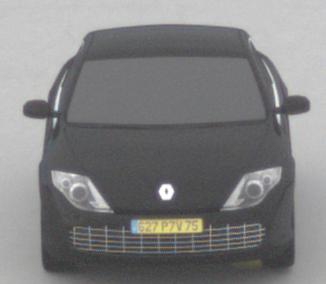
Make: Renault
Model: Laguna Coupé TCe 170
Detailed model: Laguna (III) Coupé
Model produced from: 2010/11
Model produced until: 2011/05
Doors: 2
Color: black
Road condition: dry road
Daytime: morning or afternoon
Contrast: low contrast